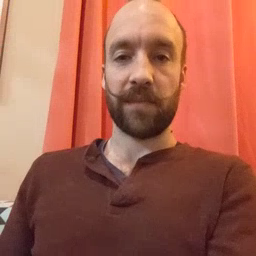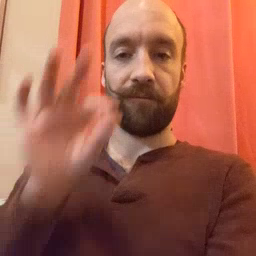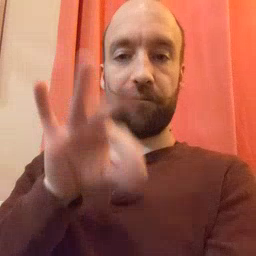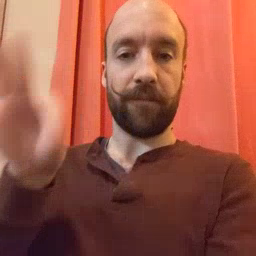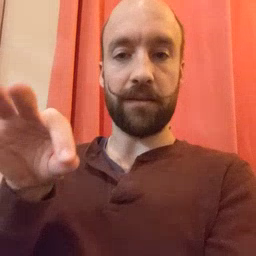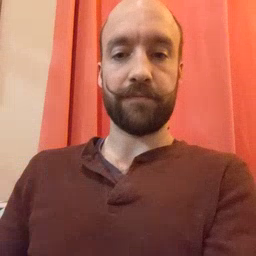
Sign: frenchfries